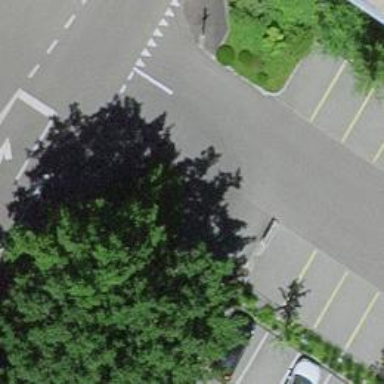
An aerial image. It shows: Road serving as parking aisle.